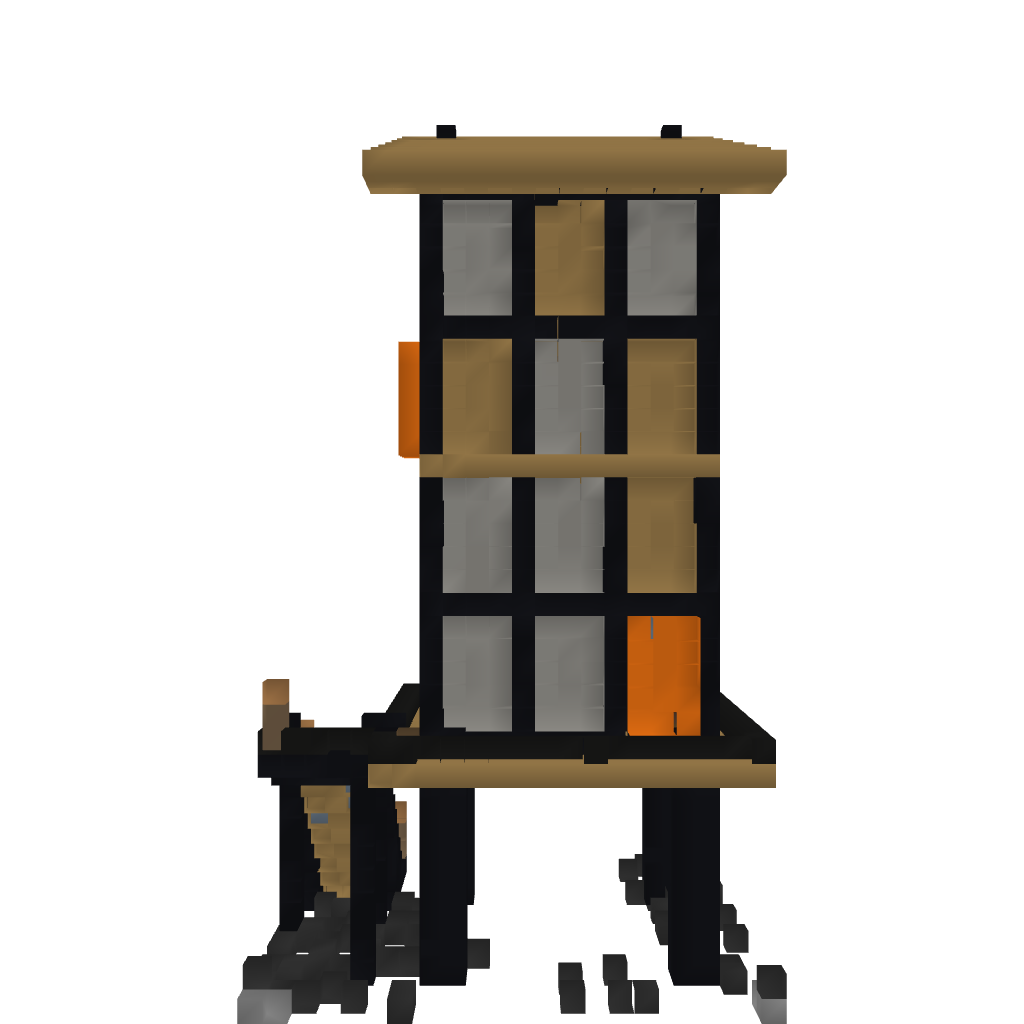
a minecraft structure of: High Stand Modern House